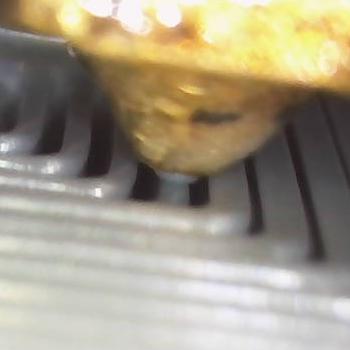
Flow rate: 127%